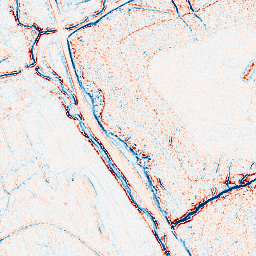
Category: edge_preserving
Decomposition family: bilateral
Decomposition parameters: d: 5
sigma_color: 25
sigma_space: 75
Upsampling method: bilinear
Upsampling parameters: scale: 2
Upsampling scale: 2